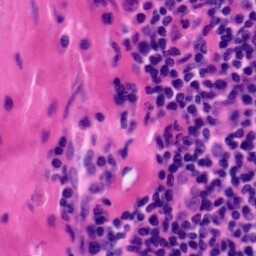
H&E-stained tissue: Tonsil